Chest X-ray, AP view. Patient: 56 years old, sex F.
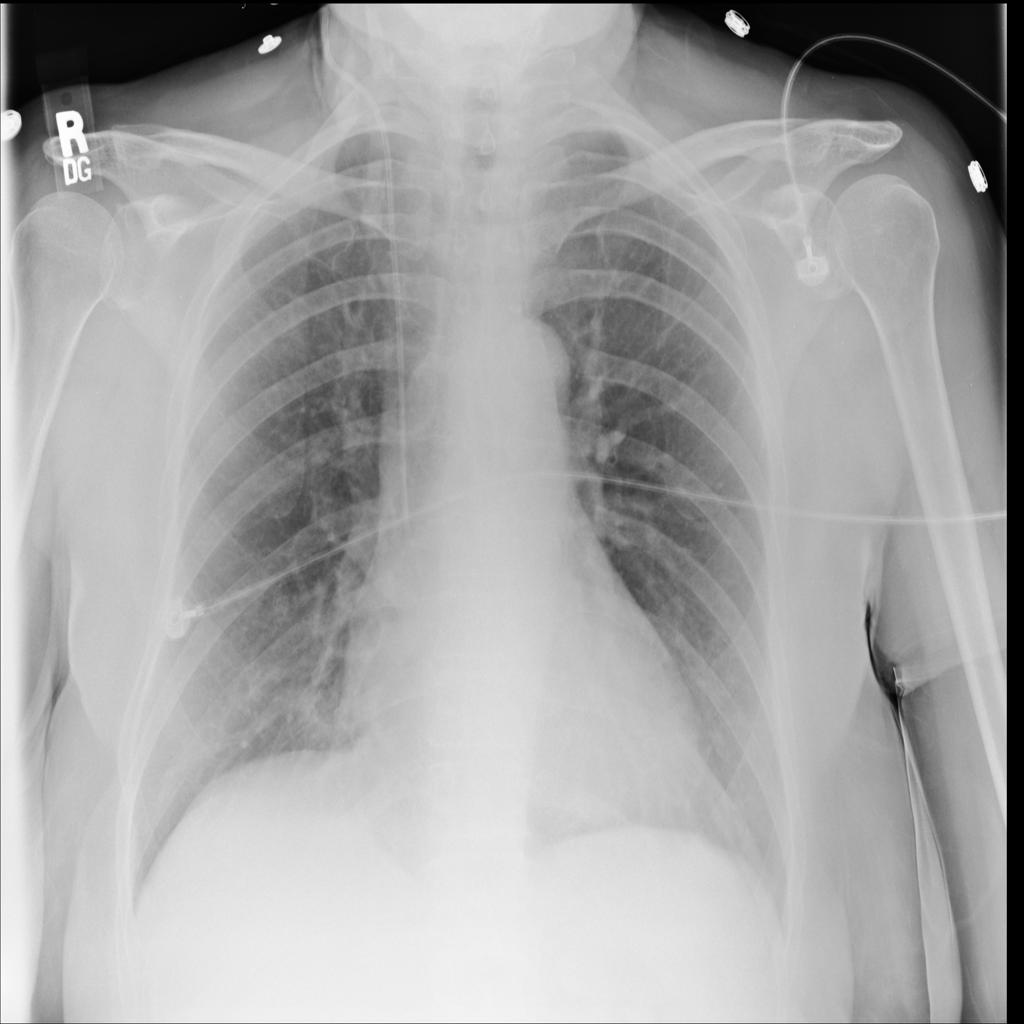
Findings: No Finding